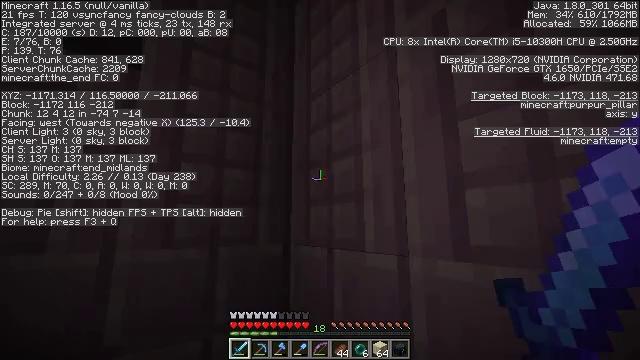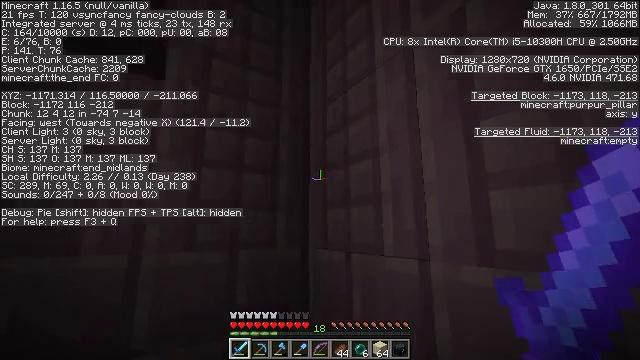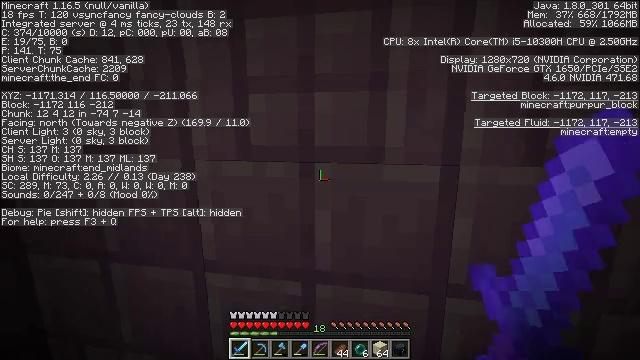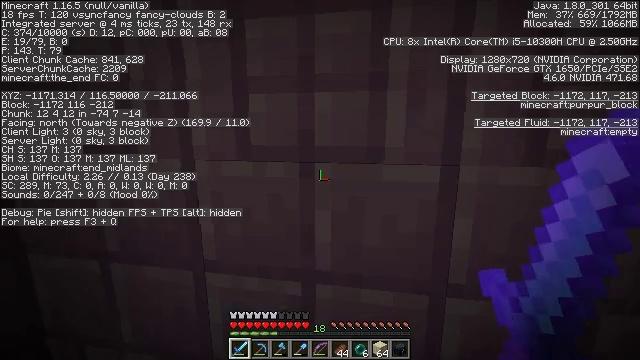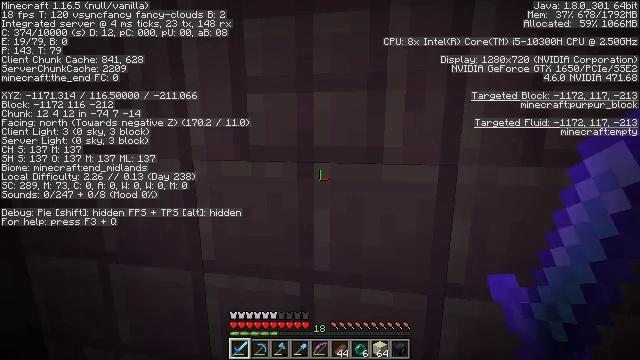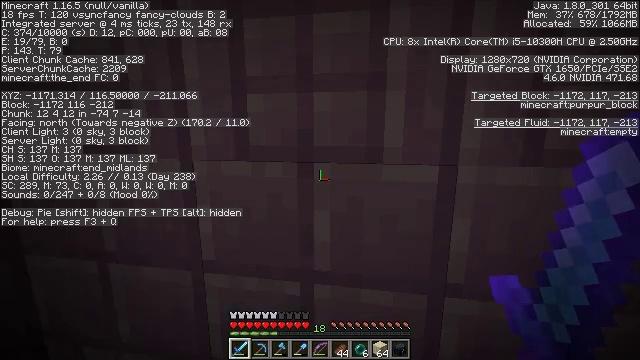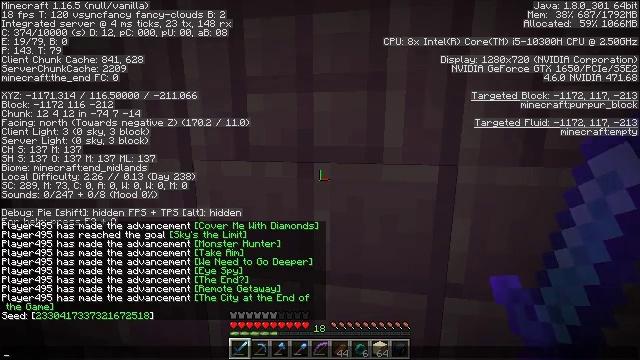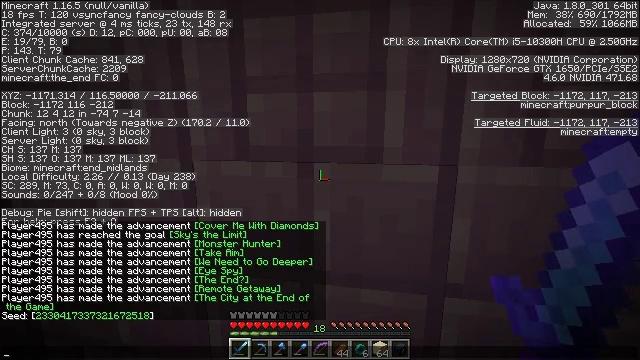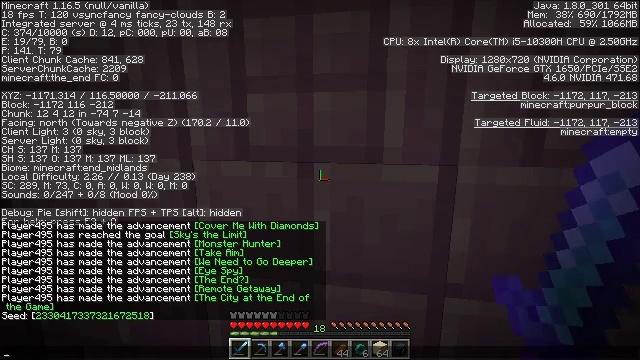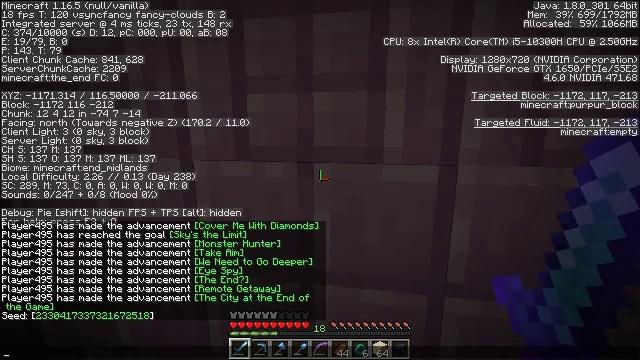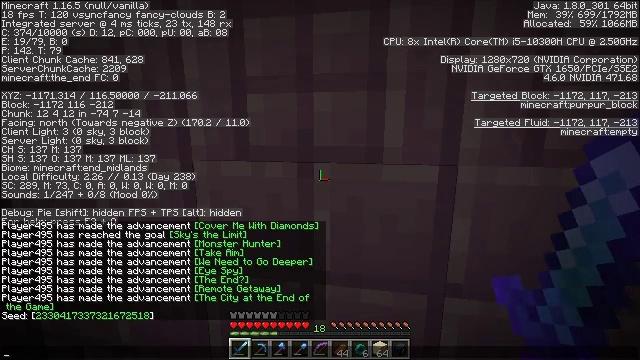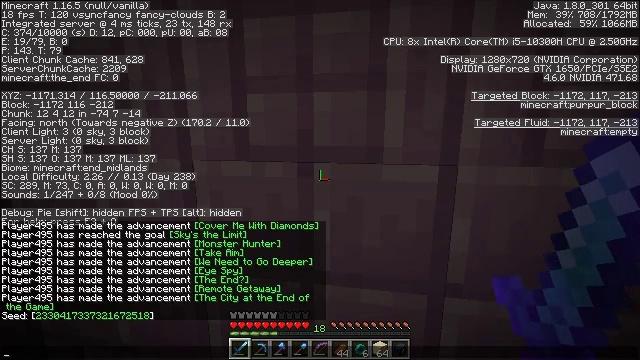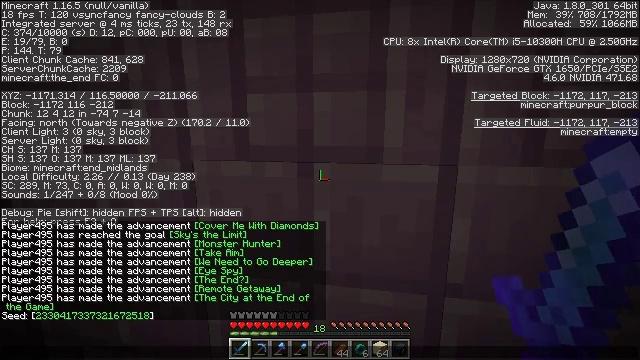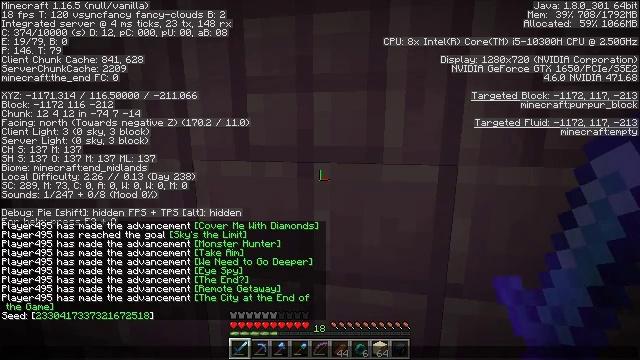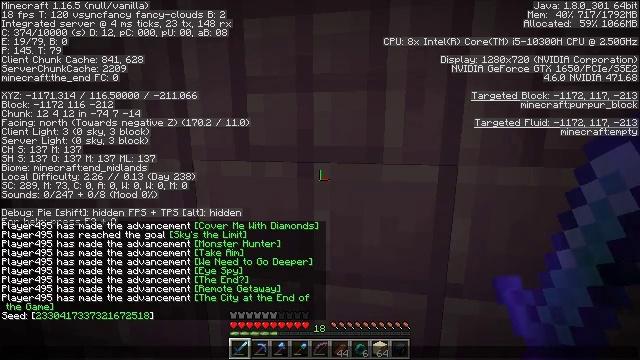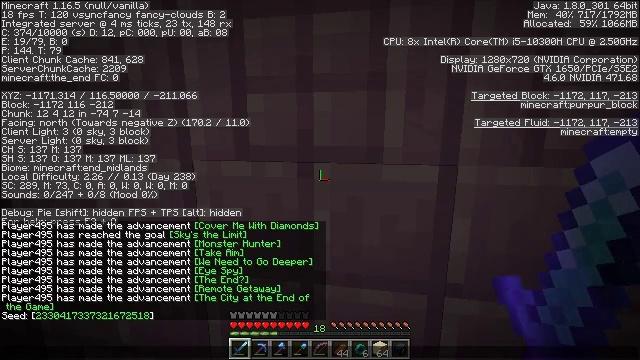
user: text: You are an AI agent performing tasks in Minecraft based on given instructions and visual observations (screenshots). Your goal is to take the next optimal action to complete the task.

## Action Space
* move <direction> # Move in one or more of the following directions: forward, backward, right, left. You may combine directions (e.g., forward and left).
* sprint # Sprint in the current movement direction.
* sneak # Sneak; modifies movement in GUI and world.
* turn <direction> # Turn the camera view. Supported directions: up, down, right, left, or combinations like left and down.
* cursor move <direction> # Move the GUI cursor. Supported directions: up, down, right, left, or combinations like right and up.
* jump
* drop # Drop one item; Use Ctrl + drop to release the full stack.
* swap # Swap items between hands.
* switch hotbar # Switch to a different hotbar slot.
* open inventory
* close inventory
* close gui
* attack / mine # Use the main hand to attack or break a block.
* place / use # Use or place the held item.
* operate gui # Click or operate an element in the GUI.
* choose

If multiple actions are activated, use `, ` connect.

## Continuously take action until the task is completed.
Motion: motion action
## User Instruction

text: Mine end stone bricks.
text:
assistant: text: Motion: no_op
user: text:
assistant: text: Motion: turn right and down
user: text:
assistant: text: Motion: no_op
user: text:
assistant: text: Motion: no_op
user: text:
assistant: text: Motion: no_op
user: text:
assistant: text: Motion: no_op
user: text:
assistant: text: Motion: open gui
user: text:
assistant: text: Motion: no_op
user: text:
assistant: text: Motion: cursor move left
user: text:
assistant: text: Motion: no_op
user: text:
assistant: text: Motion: no_op
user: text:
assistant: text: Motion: cursor move left
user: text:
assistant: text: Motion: cursor move left
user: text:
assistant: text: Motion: cursor move left
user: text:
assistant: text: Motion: no_op
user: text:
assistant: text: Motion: no_op
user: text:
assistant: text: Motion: no_op
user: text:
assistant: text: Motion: no_op
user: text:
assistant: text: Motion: no_op
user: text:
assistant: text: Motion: no_op
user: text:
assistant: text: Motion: no_op
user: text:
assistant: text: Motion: no_op
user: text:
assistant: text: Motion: no_op
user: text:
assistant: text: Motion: no_op
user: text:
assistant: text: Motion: no_op
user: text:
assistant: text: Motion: no_op
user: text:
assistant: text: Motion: no_op
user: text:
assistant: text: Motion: no_op
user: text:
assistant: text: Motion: no_op
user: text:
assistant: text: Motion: no_op